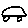
Label: car